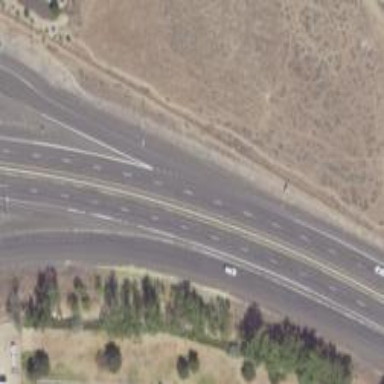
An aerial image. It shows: Trunk highway with expressway features.